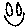
Label: smiley face